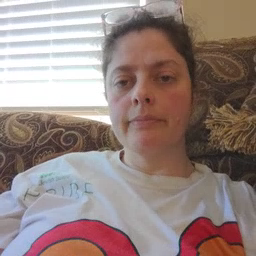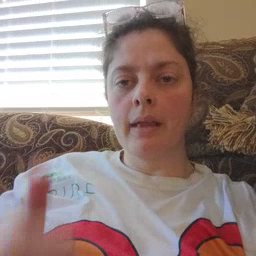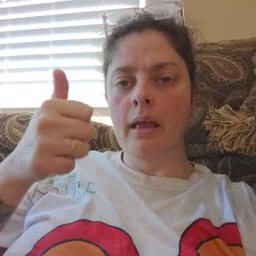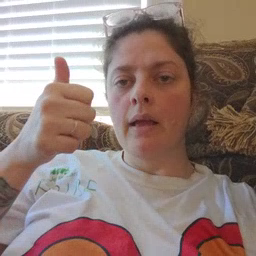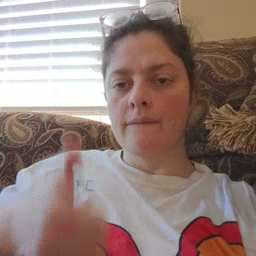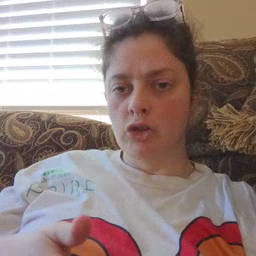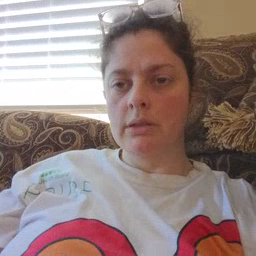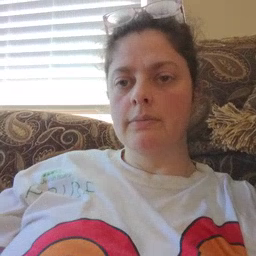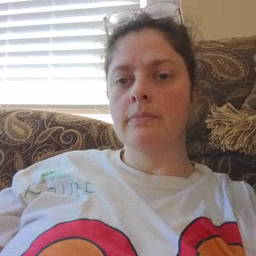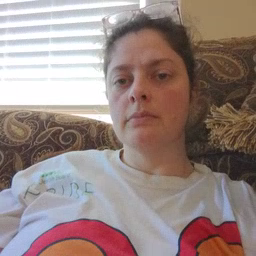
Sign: every